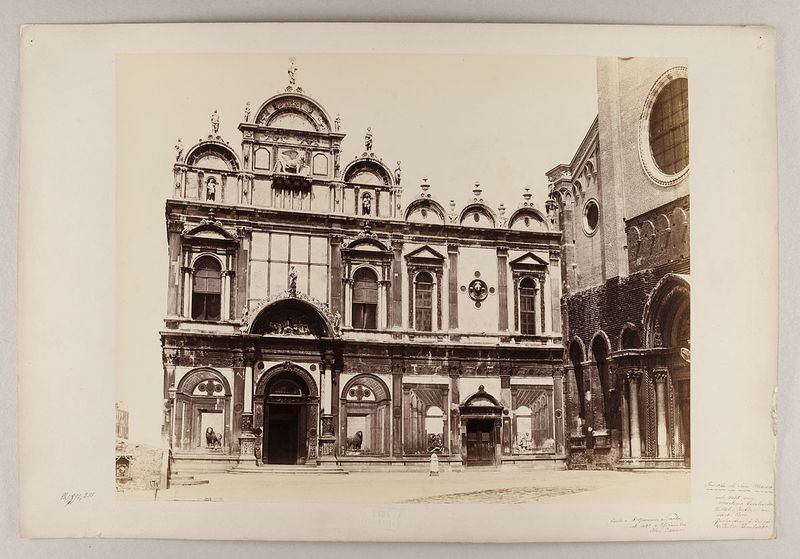
Titel: Venezia - Scuola di S. Marco
Künstler: Carlo Naya
Standort: Hamburg
Institution: Museum für Kunst und Gewerbe Hamburg
Schlagwörter: stadt, gesellschaft, architektur, fassade, ort, dorf, foto, fotografie, photographie, stadtansicht, photo, architekturfotografie, grande, albumin, san, lichtbild, reisefotografie, marco, scuola, historische, architekturphotographie, bildwerke, organisation, angewandte und bildende kunst, hessische systematik, schwarzweißpositivverfahren, silbersalzverfahren, schwarzweißfotografie, gebäude, örtlichkeit, straße, stätte, reisephotographie, albuminpapier, bruderschaftshaus, laienbruderschaft